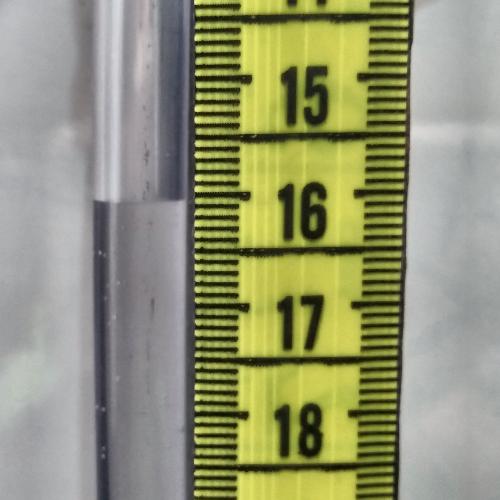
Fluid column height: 16.0 cm